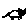
Label: cat